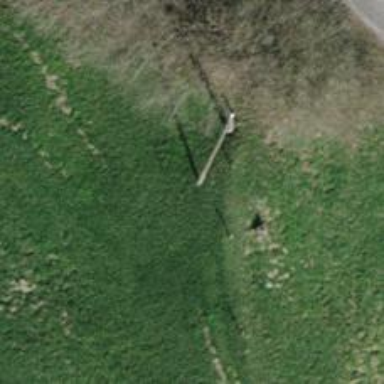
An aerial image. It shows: Power pole.